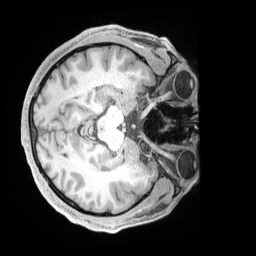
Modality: T1w
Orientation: axial
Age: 34
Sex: male
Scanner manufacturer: siemens
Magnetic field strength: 3 T
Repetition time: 2 s
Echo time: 0.00211 s